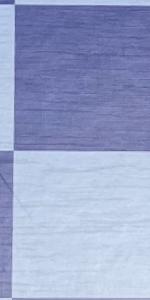
Label: Empty